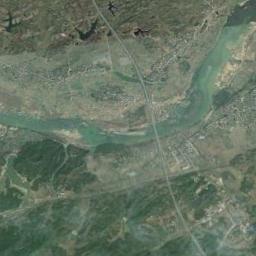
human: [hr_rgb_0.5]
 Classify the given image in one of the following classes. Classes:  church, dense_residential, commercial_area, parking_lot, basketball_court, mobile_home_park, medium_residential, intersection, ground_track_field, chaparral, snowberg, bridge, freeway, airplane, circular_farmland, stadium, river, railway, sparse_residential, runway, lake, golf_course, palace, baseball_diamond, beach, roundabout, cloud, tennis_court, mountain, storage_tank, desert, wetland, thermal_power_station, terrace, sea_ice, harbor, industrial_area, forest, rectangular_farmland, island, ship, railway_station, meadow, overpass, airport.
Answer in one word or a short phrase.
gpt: river